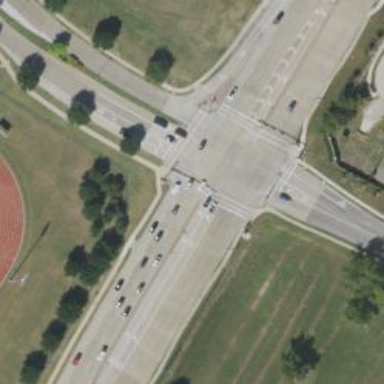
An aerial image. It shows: Secondary road with separate sidewalks.